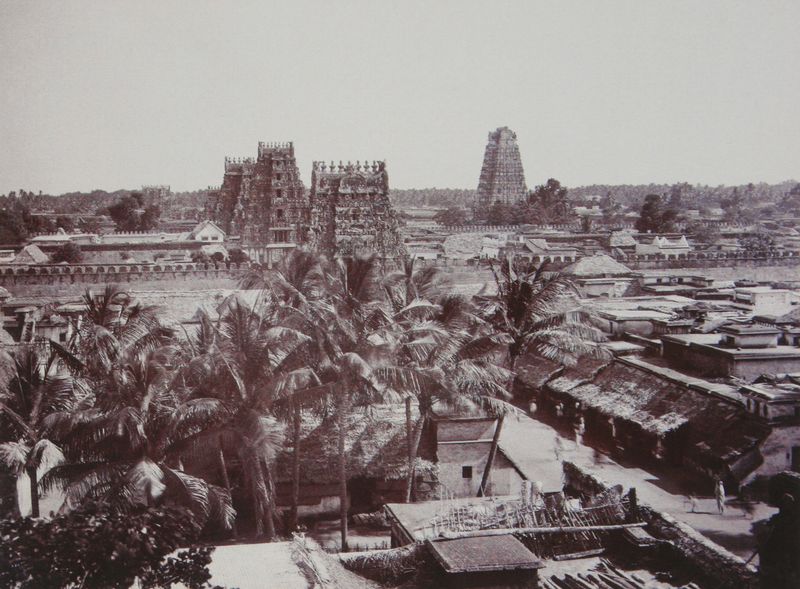
Titel: General view of the Temple-Ground (largest in India) Srirangam
Künstler: Studio Nicholas & Co
Standort: München
Institution: Sammlung Dietmar Siegert
Schlagwörter: blätter, himmel, schatten, weiß, bäume, landschaft, fenster, grau, hintergrund, licht, schwarz, straße, vordergrund, zeichnung, anlage, gebäude, leute, architektur, ferne, horizont, häuser, weite, brüstung, turm, ansicht, passanten, wohnhäuser, dächer, mauer, hütten, sepia, palmwedel, wedel, zinnen, foto, fotografie, photographie, türme, schwarzweiß, ruinen, entwurf, photo, mauern, palmen, tempel, aufnahme, konisch, tempelanlage, etage, stro, südamerika, maja, riet, rietdächer, strohdächer, stufenpyramide, strodach, stufenpyramde